Interaction volume radius: 5 \u00c5
Interaction volume height: 20 \u00c5
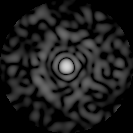
Disorder parameter: 0.8059